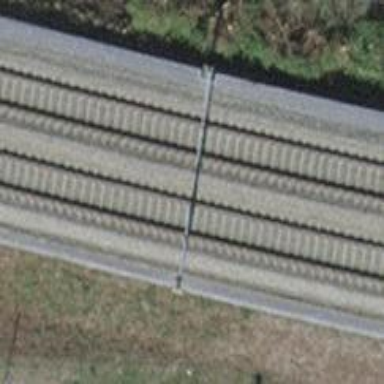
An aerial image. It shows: Solitary milestone along the railway.